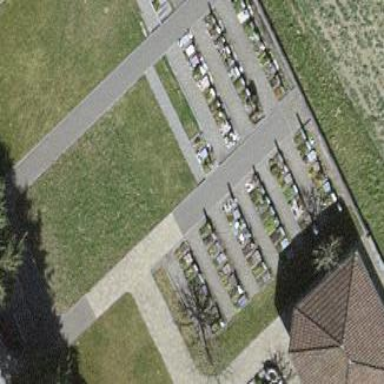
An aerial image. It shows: Cemetery.